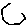
Label: hexagon